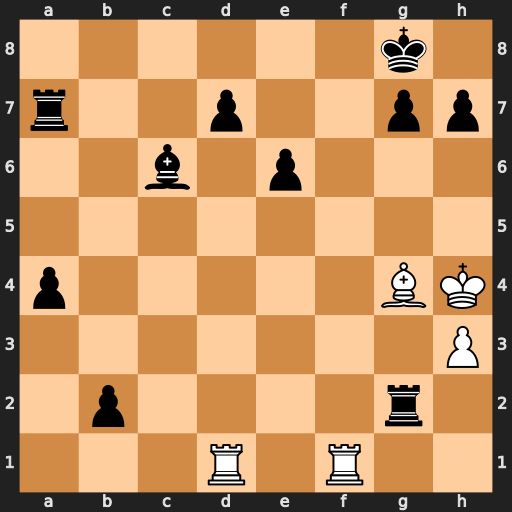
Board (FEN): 6k1/r2p2pp/2b1p3/8/p5BK/7P/1p4r1/3R1R2
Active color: w
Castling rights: -
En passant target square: -
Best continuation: Bxe6+ dxe6 Rd8+ Be8 Rxe8#